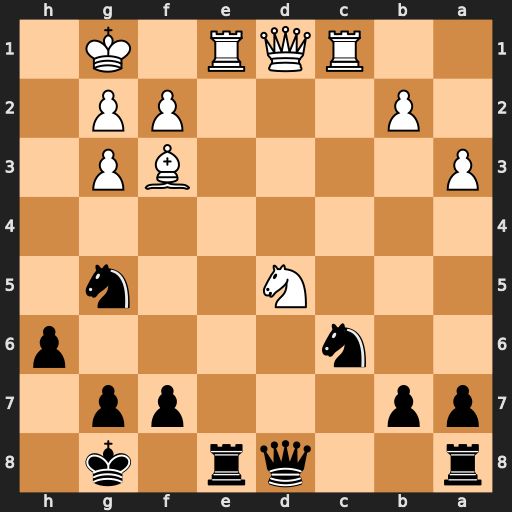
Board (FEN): r2qr1k1/pp3pp1/2n4p/3N2n1/8/P4BP1/1P3PP1/2RQR1K1
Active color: b
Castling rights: -
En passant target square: -
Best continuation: Rxe1+ Qxe1 Nxf3+ gxf3 Qxd5